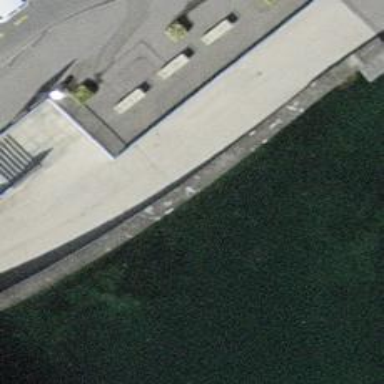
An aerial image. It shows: Concrete seawall.